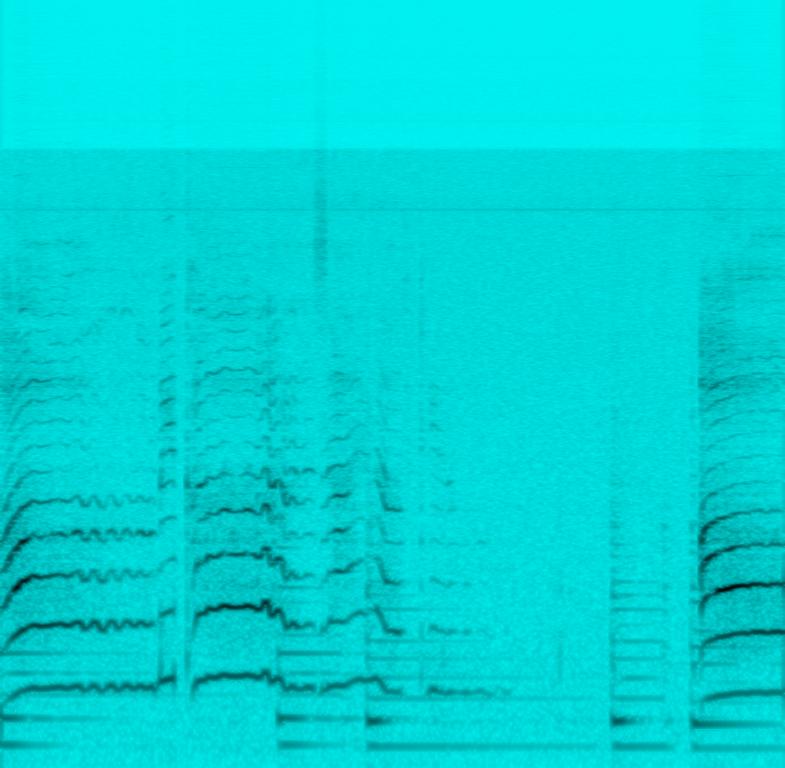
A female singer sings this soulful melody. The song is slow tempo with a guitar playing a subtle bass line and no other instrumentation. The song is romantic and emotional. The song is soul music with jazz and black gospel influences. The audio quality is poor as it is recorded casually at home.